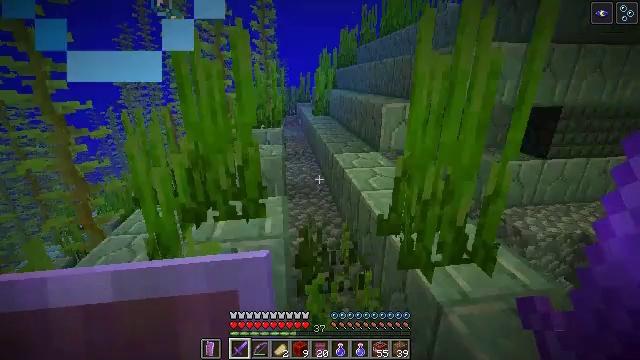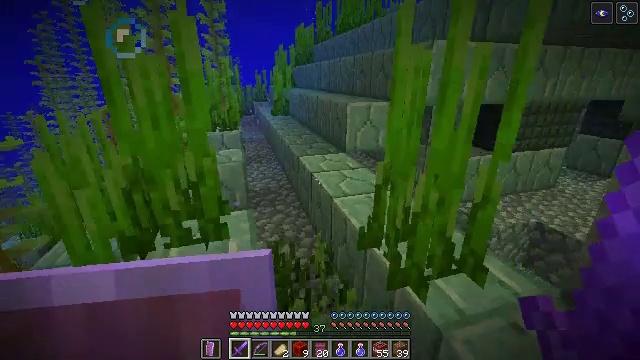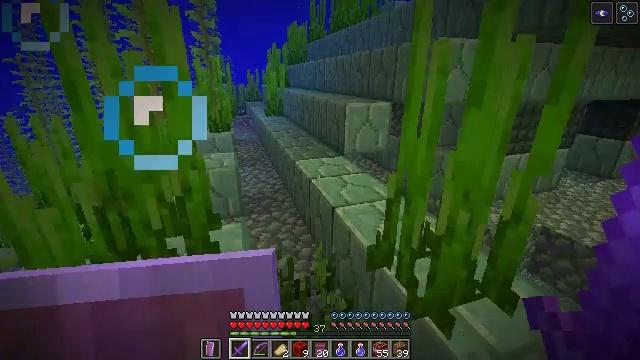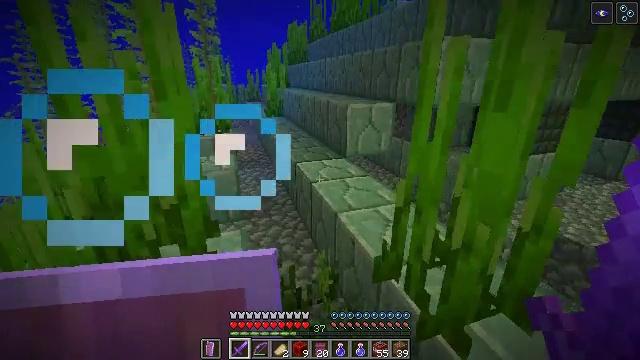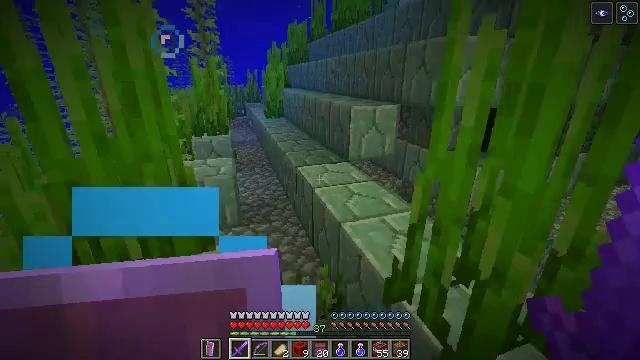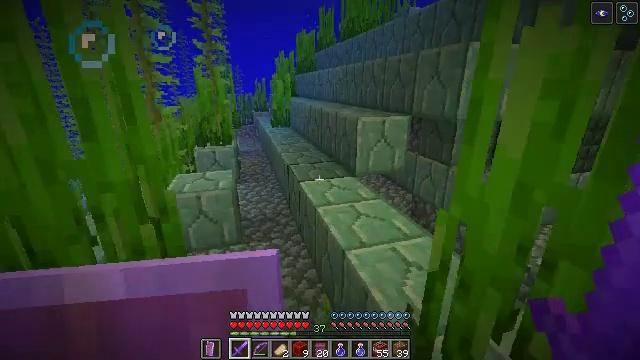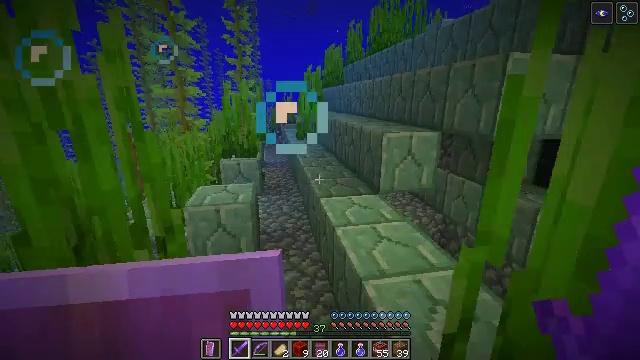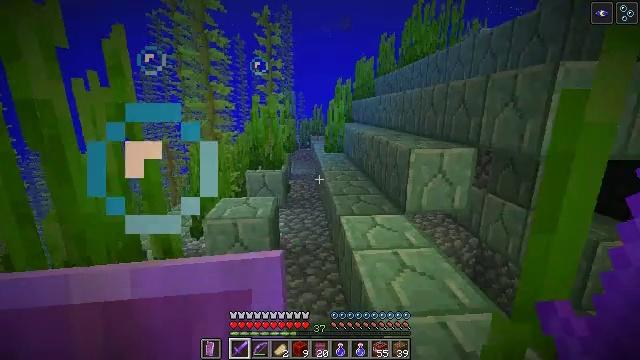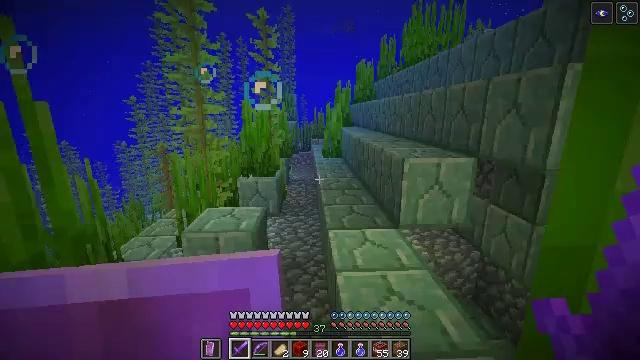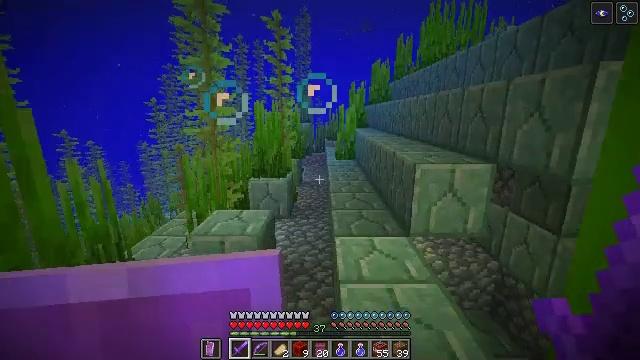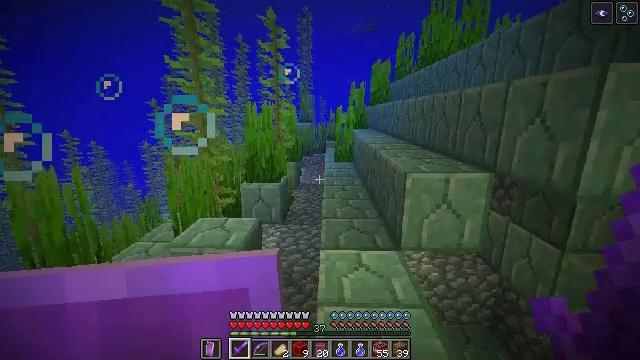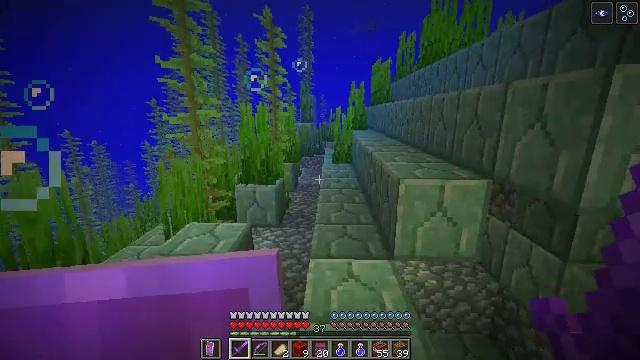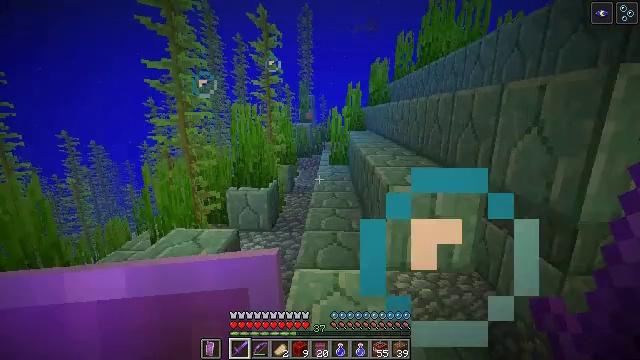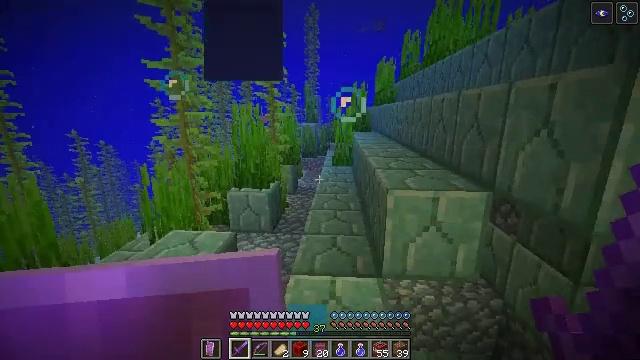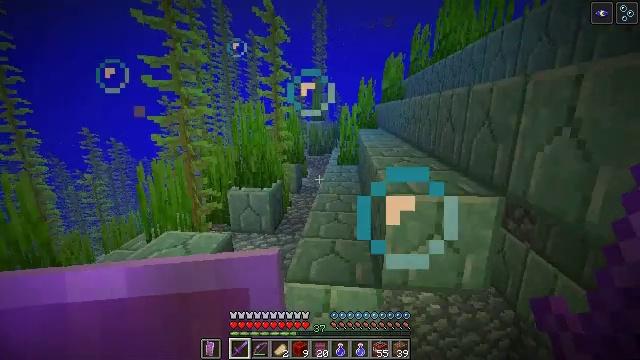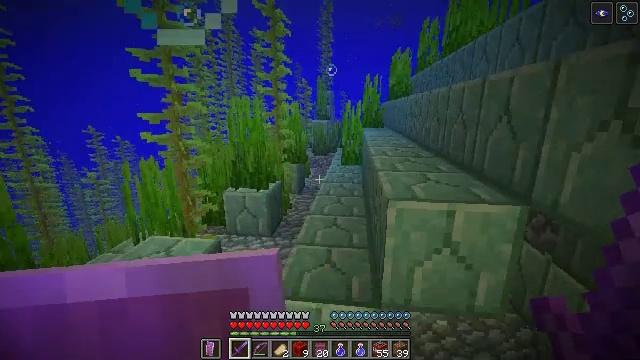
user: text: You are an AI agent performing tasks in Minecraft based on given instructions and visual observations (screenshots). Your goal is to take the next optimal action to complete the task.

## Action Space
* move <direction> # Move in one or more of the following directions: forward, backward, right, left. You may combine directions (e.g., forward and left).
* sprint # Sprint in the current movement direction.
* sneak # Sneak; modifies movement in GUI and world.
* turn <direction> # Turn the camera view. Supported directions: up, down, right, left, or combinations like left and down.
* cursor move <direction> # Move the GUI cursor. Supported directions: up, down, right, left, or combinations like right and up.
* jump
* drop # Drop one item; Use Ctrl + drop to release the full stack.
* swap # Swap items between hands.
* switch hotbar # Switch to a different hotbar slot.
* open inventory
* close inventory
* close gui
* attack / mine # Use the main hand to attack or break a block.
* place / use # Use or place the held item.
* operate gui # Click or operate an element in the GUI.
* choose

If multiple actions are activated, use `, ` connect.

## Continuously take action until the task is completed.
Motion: motion action
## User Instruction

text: Gather a wet sponge from the ocean.
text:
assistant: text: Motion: move forward, sprint, turn right, jump
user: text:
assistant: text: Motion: move forward, sprint, turn right, jump
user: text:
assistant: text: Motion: move forward, sprint, jump
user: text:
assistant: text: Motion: move forward and move right, sprint, jump
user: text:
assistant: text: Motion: move forward and move right, sprint, turn left and up, jump
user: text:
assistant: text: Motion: move forward and move right, sprint, turn left and up, jump
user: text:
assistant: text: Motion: move forward and move right, sprint, turn left and up, jump
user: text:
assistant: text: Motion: move forward and move right, sprint, turn left, jump
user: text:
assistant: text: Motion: move forward and move right, sprint, turn left, jump
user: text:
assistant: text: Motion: move forward and move right, sprint, turn left, jump
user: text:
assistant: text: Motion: move forward and move right, sprint, jump
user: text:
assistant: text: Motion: move forward and move right, sprint
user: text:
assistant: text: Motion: move forward, sprint, turn left
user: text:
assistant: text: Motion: move forward, sprint, turn left
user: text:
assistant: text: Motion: move forward, sprint, turn left
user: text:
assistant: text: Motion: move forward, sprint
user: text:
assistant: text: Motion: move forward, sprint
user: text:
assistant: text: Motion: move forward, sprint
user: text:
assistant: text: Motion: move forward, sprint, turn left
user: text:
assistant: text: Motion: move forward, sprint, turn left and down
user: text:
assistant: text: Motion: move forward, sprint, turn left and down
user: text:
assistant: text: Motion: move forward, sprint, turn left
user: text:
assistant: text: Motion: move forward, sprint
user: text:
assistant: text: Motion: move forward, sprint
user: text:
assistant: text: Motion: move forward, sprint
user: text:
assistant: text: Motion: move forward, sprint
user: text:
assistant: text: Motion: move forward, sprint
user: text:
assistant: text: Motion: move forward, sprint
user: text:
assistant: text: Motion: move forward, sprint
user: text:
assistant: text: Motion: move forward, sprint, turn left and down